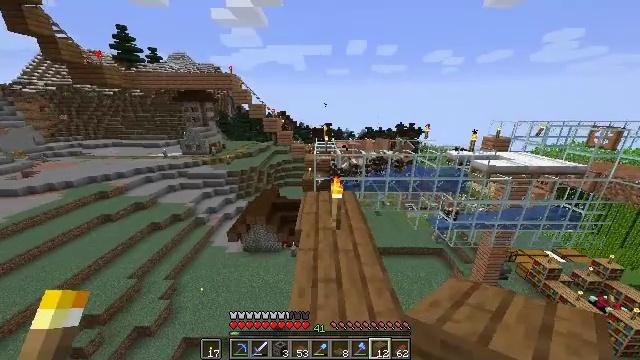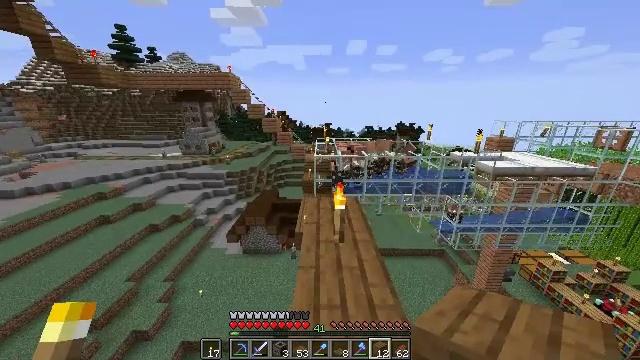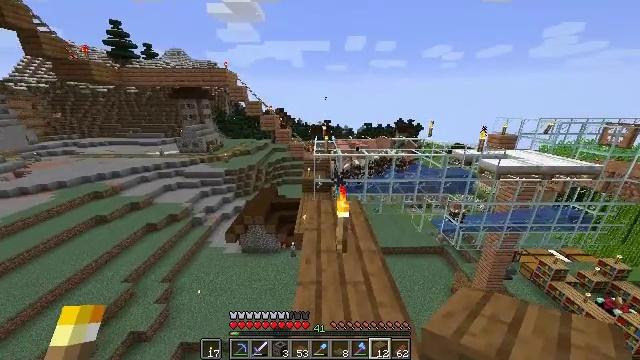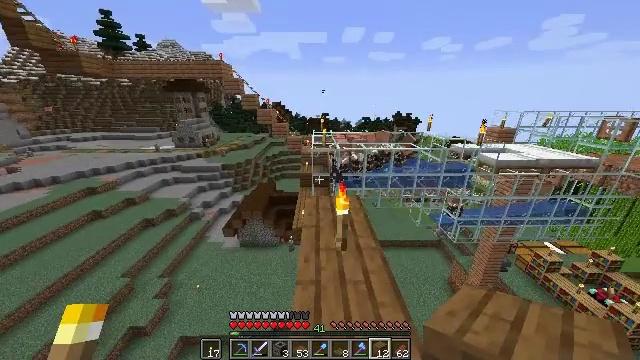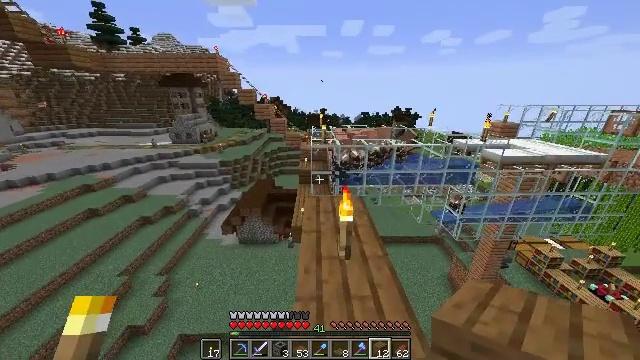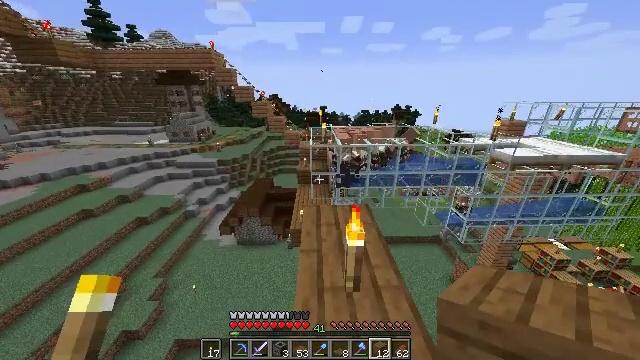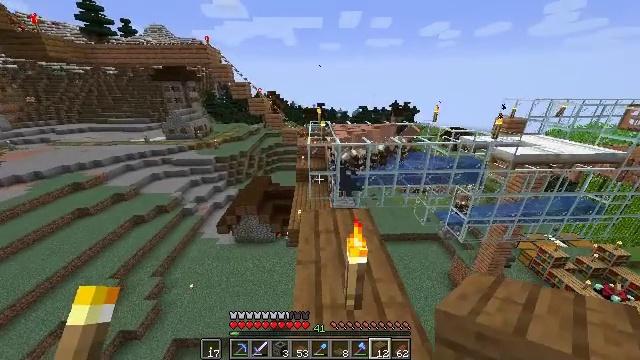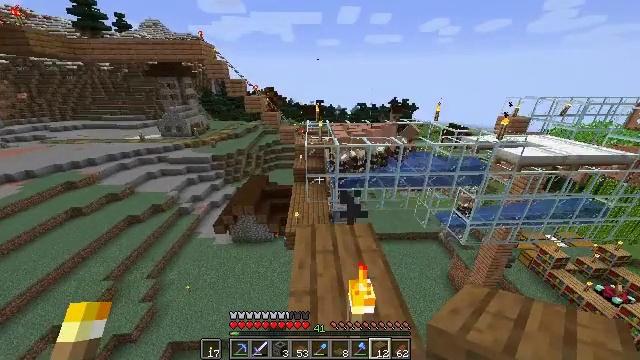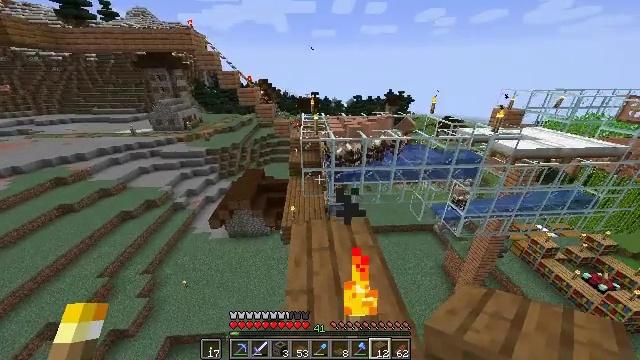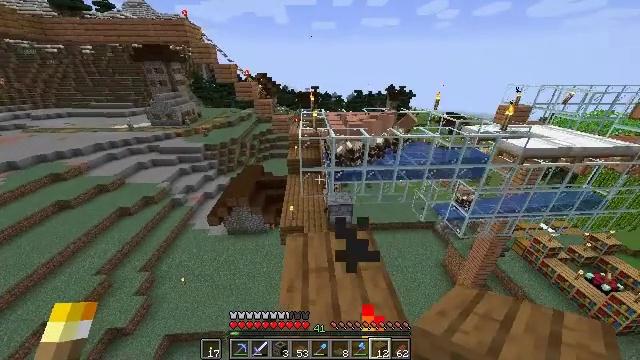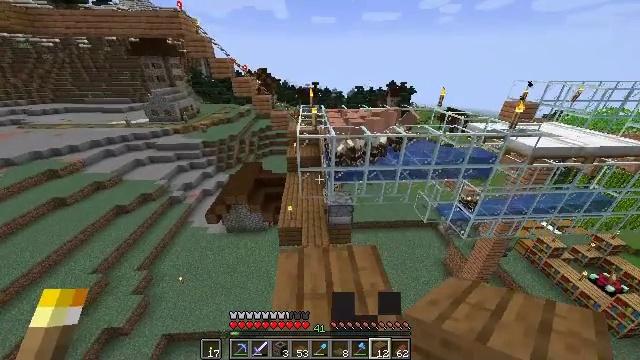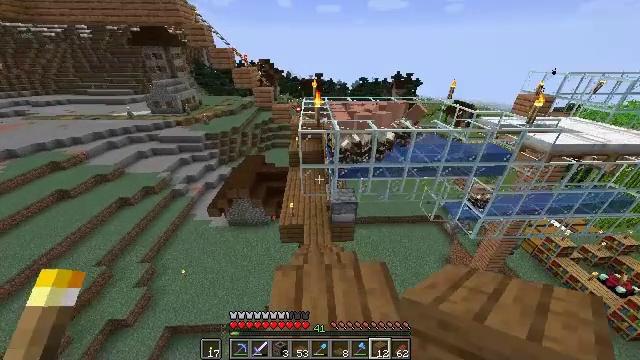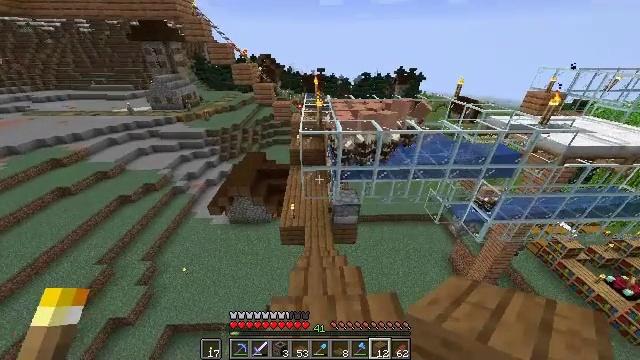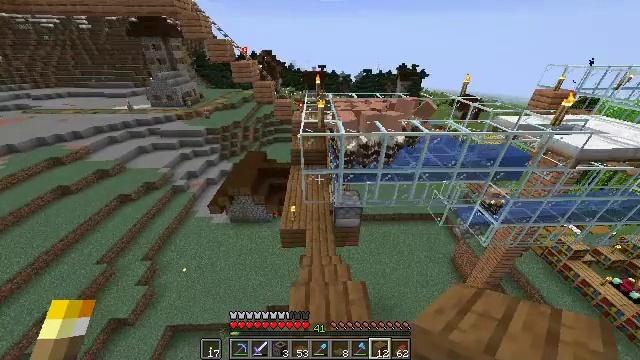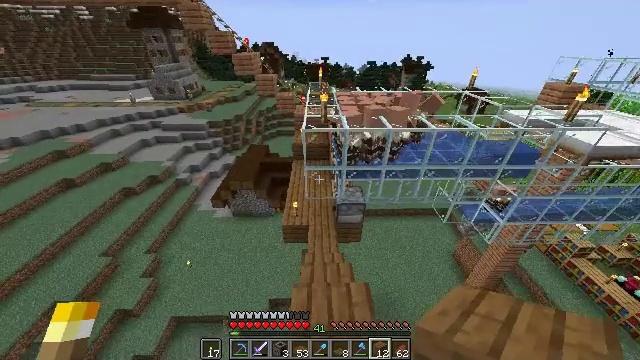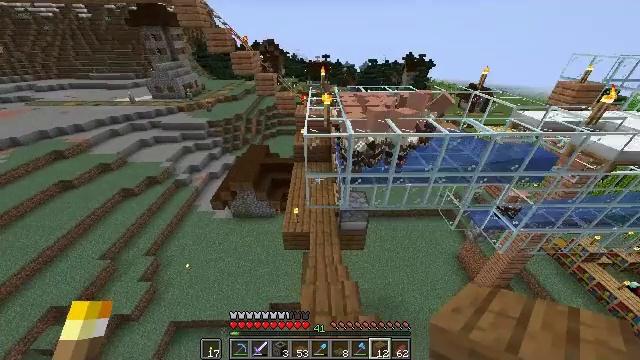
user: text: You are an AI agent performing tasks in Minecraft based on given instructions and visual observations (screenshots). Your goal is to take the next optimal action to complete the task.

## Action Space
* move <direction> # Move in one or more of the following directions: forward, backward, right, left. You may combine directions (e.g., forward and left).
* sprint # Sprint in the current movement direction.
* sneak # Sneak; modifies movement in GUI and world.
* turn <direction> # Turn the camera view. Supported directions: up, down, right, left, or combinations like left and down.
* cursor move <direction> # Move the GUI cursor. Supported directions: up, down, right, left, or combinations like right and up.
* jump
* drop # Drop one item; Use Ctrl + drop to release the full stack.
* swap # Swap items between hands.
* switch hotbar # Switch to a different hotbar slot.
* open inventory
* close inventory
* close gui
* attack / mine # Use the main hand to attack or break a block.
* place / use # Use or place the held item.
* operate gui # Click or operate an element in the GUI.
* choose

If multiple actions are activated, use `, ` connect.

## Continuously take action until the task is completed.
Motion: motion action
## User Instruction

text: Get rabbit stew by using the crafting table.
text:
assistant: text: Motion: move forward
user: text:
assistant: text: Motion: move forward
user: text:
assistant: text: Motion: move forward, sprint, turn down
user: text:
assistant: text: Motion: move forward, sprint, turn down
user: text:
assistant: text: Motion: move forward, sprint
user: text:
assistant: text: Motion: move forward
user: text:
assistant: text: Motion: move forward
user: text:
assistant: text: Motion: move forward, turn right and down
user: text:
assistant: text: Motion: move forward, turn down
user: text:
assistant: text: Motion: move forward, turn down
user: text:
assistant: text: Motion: move forward, turn down
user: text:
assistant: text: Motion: move forward
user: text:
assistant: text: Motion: move forward
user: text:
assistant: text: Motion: move forward, turn down
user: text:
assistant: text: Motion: move forward, sprint
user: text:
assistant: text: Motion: move forward, sprint
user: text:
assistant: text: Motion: move forward, sprint
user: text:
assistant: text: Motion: move forward, sprint
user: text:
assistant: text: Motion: move forward
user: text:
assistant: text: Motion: move forward
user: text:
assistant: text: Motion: move forward, sprint
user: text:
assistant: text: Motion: move forward, sprint
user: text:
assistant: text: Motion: move forward, sprint
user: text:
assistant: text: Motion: move forward
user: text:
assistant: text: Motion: move forward
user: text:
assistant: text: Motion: move forward
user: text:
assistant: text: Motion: move forward, sprint
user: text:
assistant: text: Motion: move forward, sprint, turn up
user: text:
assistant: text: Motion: move forward, sprint, turn up
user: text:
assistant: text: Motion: move forward, sprint, turn up